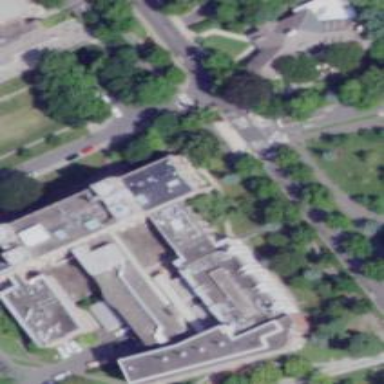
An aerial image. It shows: View of university building.